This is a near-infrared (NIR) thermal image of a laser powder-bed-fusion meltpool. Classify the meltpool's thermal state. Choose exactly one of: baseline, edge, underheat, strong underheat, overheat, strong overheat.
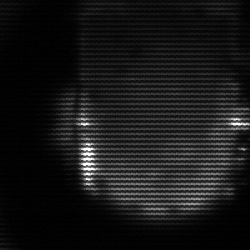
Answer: baseline